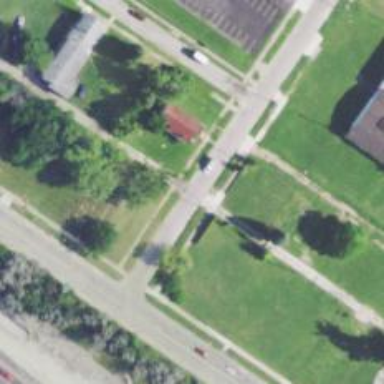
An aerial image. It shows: Alleyway designated as service road.